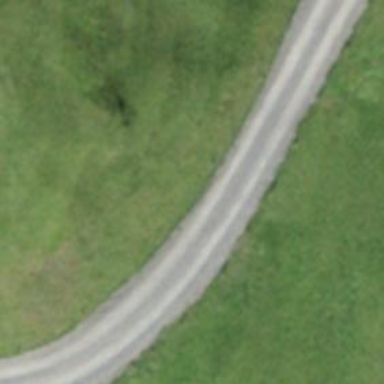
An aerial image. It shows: Gravel track with grade 2 quality.